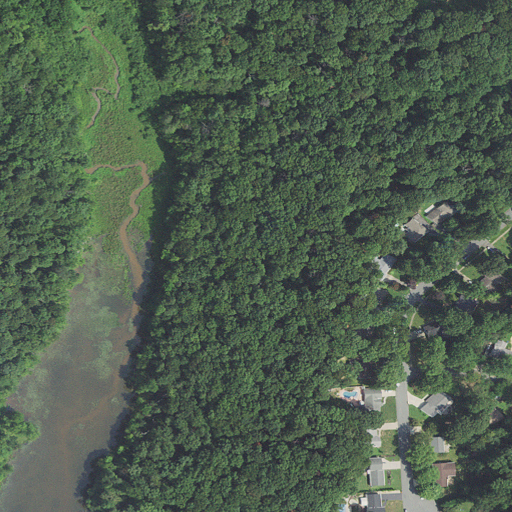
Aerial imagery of depression(s) in Maryland named North Basin containing mixed forest, deciduous forest, woody wetlands, open development, low intensity development, herbaceous wetlands, open water, and evergreen forest